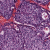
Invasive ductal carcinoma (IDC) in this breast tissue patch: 1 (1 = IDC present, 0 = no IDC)